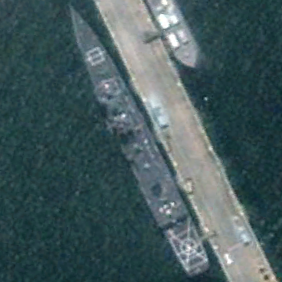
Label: cruiser